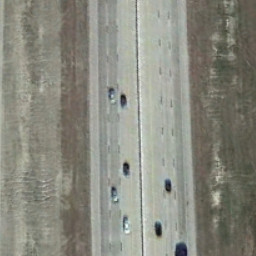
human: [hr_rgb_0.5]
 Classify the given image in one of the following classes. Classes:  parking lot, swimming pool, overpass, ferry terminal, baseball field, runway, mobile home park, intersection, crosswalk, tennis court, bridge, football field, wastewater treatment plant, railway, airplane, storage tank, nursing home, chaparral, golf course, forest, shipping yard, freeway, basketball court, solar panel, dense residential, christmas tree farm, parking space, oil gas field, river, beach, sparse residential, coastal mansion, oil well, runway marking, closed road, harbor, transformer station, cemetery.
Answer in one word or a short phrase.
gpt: freeway